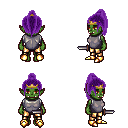
a pixel art fantasy rpg character, female body template, orc, green skin, steel chest armor, gold greaves, purple long topknot hairstyle, gold tiara, gold boots, dagger, four views (front, back, left, right), 2x2 character sprite sheet, small pixel art, hard edges, no anti-aliasing